Field crop: tomato
Growth stage: 1
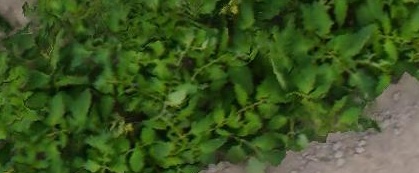
Species: tomato